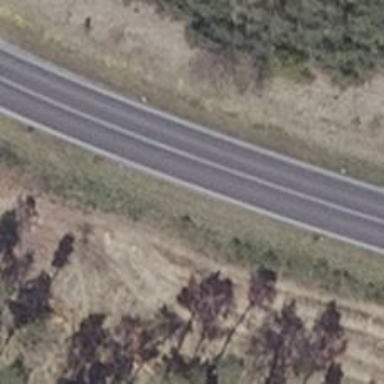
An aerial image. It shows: Asphalt road classified as primary highway.